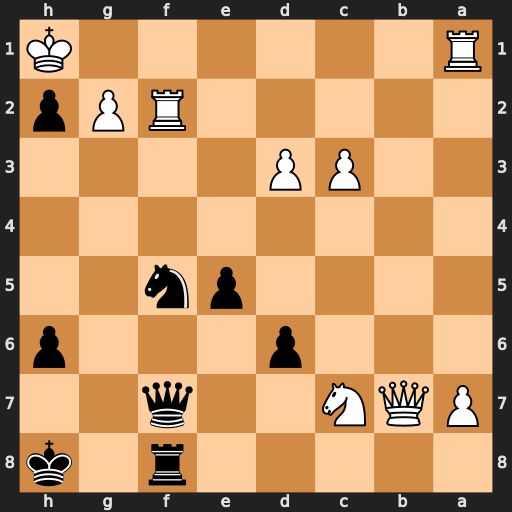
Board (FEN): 5r1k/PQN2q2/3p3p/4pn2/8/2PP4/5RPp/R6K
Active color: b
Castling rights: -
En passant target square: -
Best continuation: Ng3+ Kxh2 Qh5+ Kg1 Qh1#